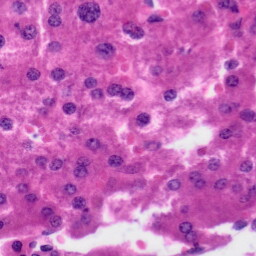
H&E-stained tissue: Liver